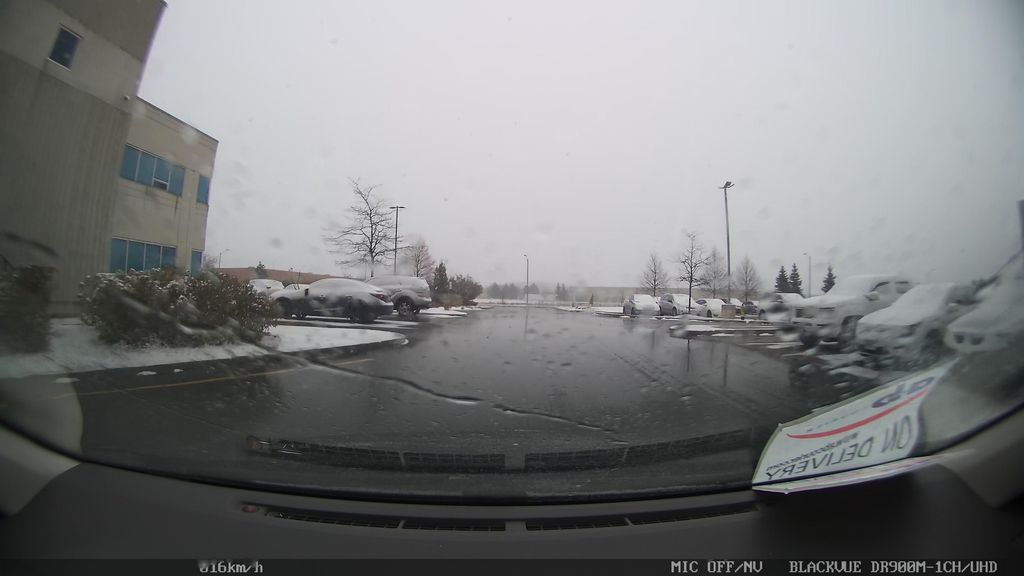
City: toronto